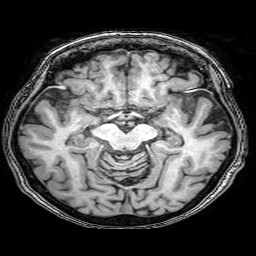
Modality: T1w
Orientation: coronal
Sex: female
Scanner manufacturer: philips
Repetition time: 0.008146 s
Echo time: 0.00373 s